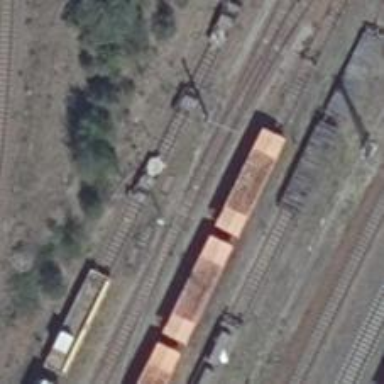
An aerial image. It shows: Railway switch.